Question: For my d3 project, I have a series of adjacent polygons, and I want to compute a new polygon that is the outside border of all the smaller polygons put together.
I have merged all the points of several connected polygons into one array to create one large polygon. But this includes all the interior edges as well as the exterior ones. I would like to remove the inner edges of this merged polygon, so that I only have a single shape representing the outside border of the area, but I can't find a proper algorithm that does this.
I found <URL>, but it requires that the vertices of the polygon already be explicitly known; all I have is a set of points, with no distinction between outer and inner.
Once I've removed the inner points of the resulting polygon, I'd like to draw a line with "cardinal" interpolation around the outer points. This is why I must keep the integrity of the points rather than converting the polygon to arcs and using something like <URL>!
Here's a screenshot to explain more clearly:

All of the vertex-points (corners of the red lines) of the green polygons were concatenated into one array of points. I want to figure out how to remove the inner points so that I can then apply a "cardinal" interpolated line around the remaining, outer points.
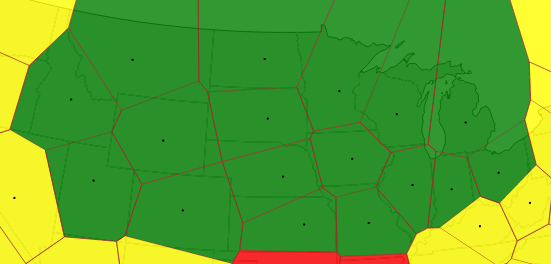
Answer: Mathematicians would say that you need to compute convex hull:

D3 offers interface for such algorithm.
Documentation is <URL>. You have to read it carefully.
There is an example of usage <URL>. Its not the same as you want, but you can get familiar with the interface by studying it.
You can probably find other examples of using D3 convex hull algorithm on the net.
Once you understand documentation and examples, you should be all set to apply your new knowledge to your problem.
If you have some other problem with code integration, you can open another question.
Hope this helps.